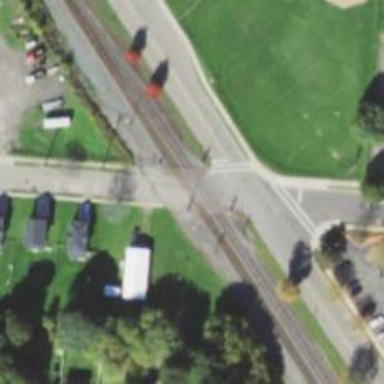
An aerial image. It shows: Level crossing along the railway.